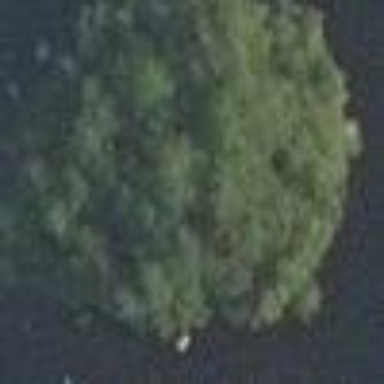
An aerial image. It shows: Islet.